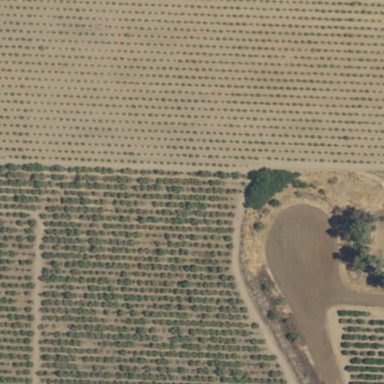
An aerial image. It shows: Almond orchard with rows of almond trees.